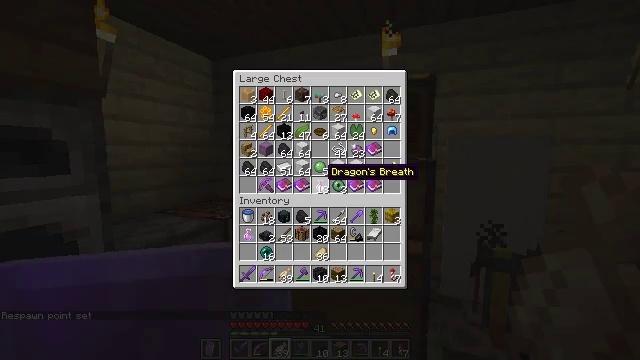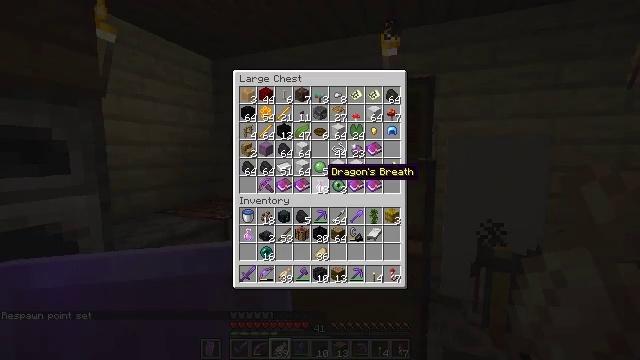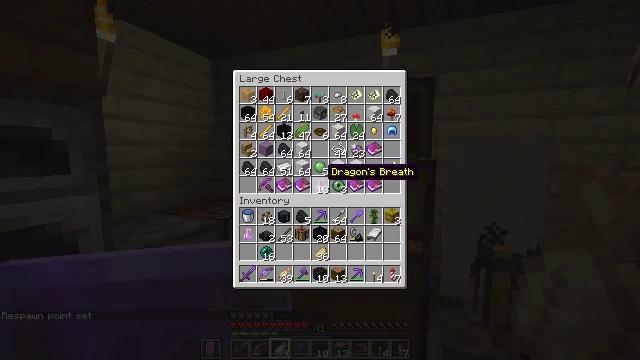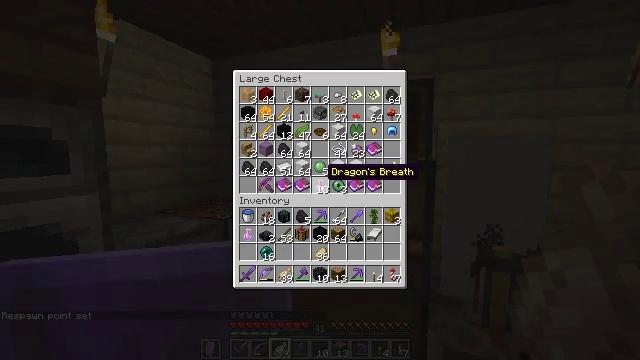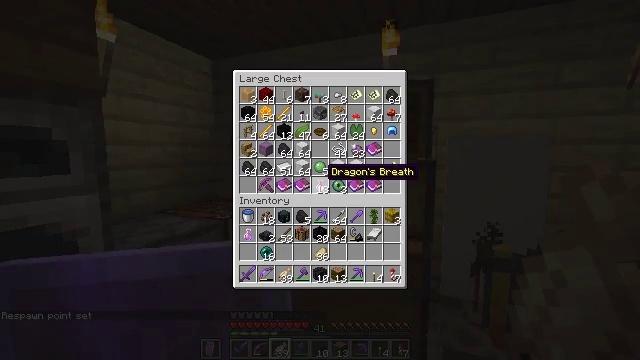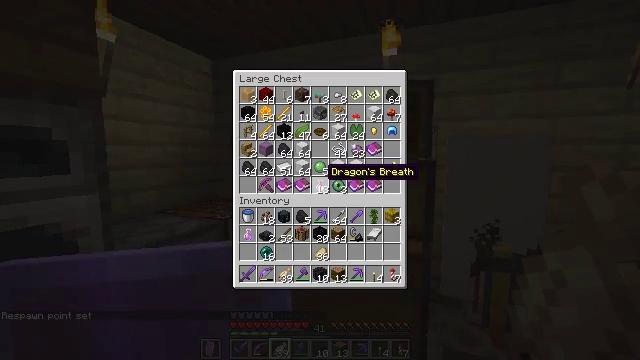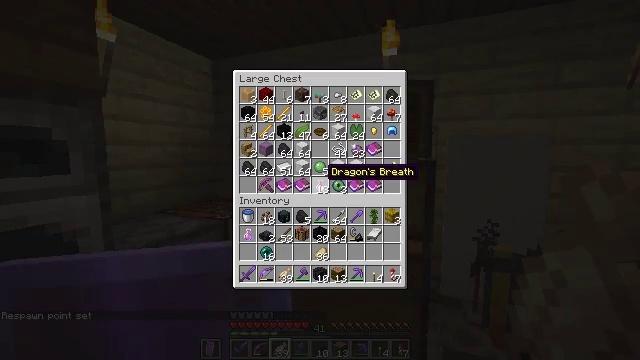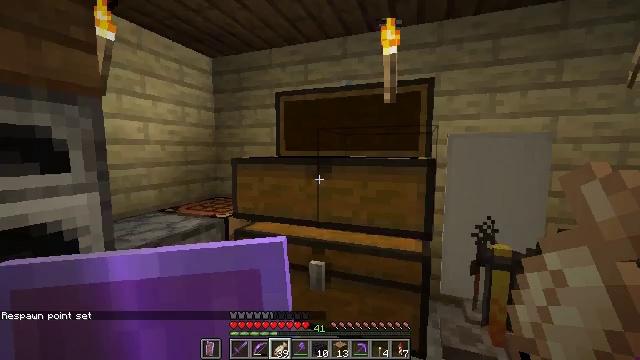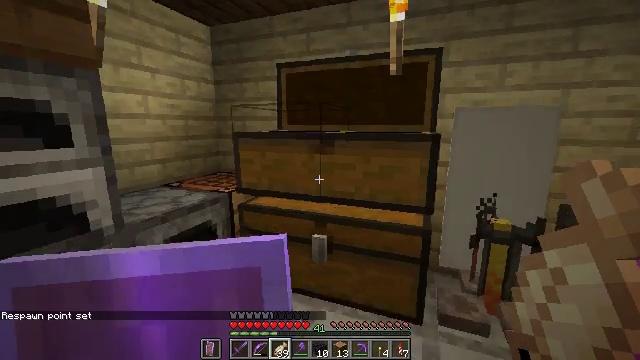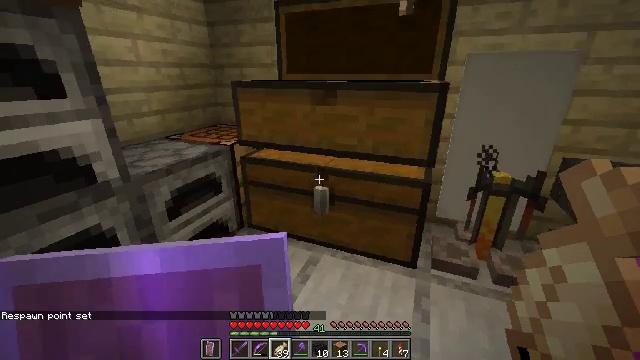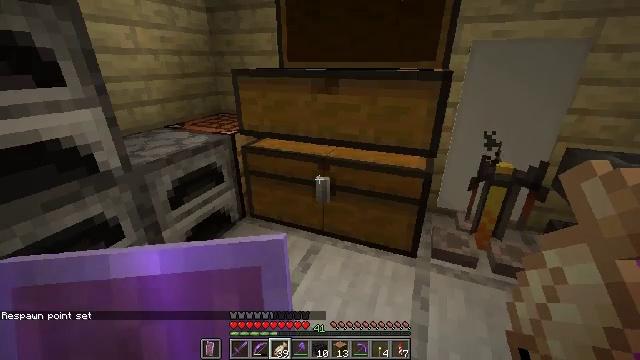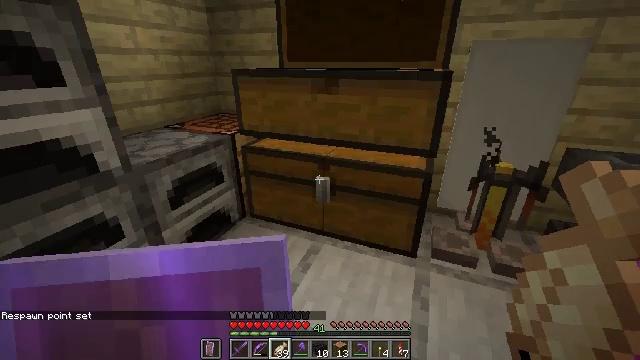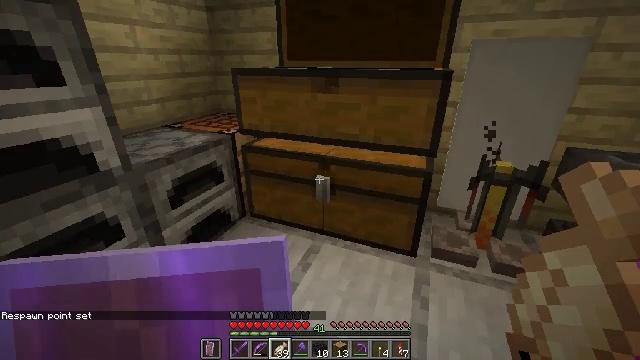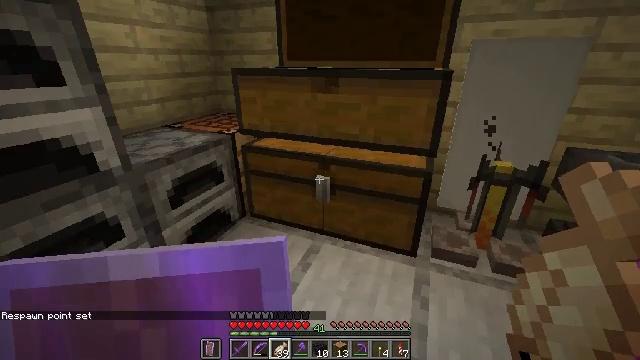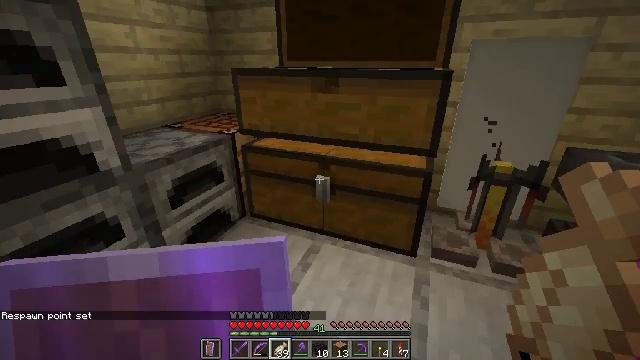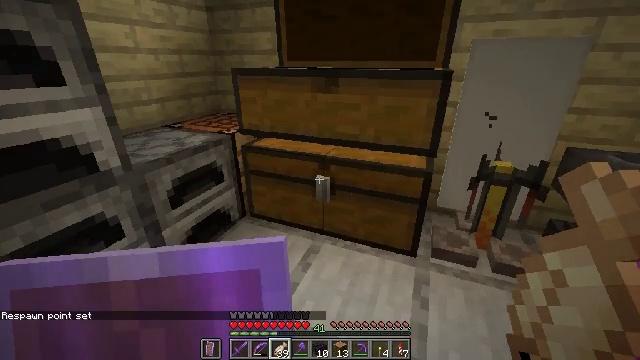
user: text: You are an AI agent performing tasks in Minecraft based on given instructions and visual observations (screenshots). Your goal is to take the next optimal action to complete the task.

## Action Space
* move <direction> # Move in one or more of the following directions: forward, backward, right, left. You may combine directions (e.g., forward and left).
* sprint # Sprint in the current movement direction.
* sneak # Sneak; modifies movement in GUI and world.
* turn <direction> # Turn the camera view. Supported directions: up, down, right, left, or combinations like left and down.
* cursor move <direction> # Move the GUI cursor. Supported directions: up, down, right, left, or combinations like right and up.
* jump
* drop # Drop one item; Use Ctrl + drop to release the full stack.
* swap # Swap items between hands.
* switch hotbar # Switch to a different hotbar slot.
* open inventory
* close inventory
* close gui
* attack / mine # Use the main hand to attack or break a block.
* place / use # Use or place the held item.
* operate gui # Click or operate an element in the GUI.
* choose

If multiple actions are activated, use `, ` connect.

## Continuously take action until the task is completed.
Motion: motion action
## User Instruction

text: Use the crafting grid to create brown dye from cocoa beans.
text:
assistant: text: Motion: no_op
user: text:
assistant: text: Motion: no_op
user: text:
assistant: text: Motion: no_op
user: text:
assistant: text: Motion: no_op
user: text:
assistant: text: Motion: no_op
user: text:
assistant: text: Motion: no_op
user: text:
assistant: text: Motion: no_op
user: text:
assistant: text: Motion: turn down
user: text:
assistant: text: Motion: turn down
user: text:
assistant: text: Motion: turn down
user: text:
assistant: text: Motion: no_op
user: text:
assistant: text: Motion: no_op
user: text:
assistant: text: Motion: no_op
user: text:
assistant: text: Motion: no_op
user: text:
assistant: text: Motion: no_op
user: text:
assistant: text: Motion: no_op
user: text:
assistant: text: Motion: use / place
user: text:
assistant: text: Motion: use / place
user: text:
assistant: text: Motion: use / place
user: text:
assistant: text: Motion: no_op
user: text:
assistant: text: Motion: no_op
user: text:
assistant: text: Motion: no_op
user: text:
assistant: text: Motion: no_op
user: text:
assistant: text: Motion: no_op
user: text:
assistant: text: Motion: no_op
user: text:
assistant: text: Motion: no_op
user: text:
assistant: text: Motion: no_op
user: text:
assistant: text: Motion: no_op
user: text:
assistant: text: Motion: no_op
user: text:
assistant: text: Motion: turn up